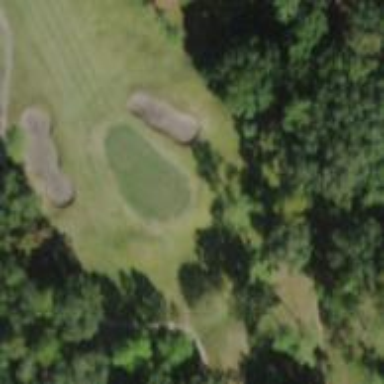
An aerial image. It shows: Golf hole.